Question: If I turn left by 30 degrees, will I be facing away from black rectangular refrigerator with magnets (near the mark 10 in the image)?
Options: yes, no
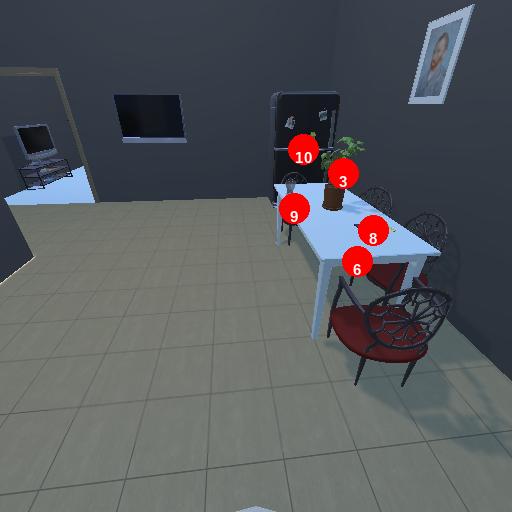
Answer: yes